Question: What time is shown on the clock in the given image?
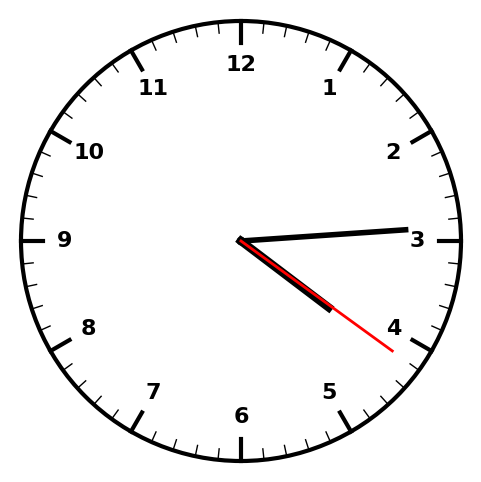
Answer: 04:14:21